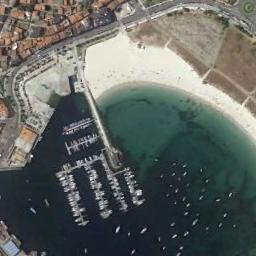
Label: harbor